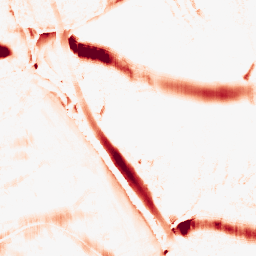
Category: morphological
Decomposition family: morphological_ellipse
Decomposition parameters: operation: opening
width: 30
height: 10
Upsampling method: quadratic
Upsampling parameters: scale: 2
Upsampling scale: 2